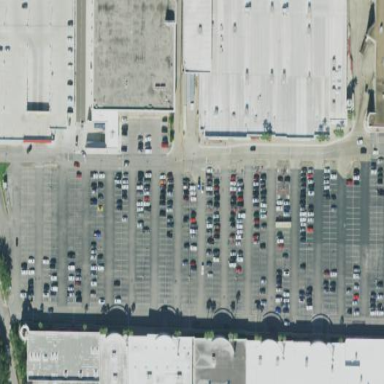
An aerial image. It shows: Parking area with surface.